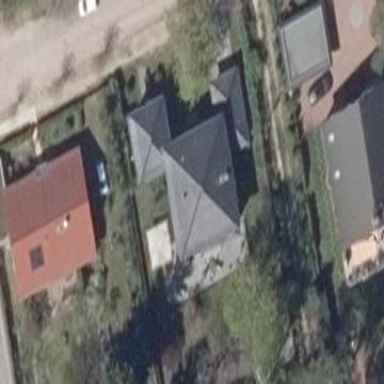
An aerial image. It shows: Chalet-style house for accommodation.